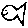
Label: fish